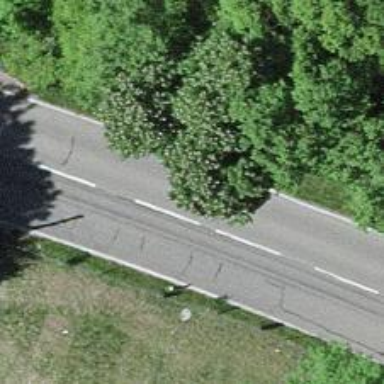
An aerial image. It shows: Primary highway.